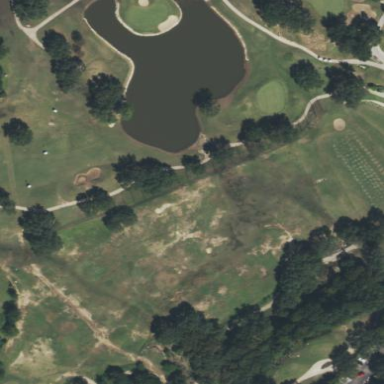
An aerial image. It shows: Driving range for golf practice.